Interaction volume radius: 5 \u00c5
Interaction volume height: 10 \u00c5
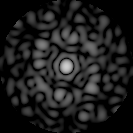
Disorder parameter: 0.7952